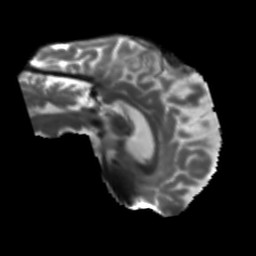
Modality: T2w
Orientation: sagittal
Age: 56
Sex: male
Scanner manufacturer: siemens
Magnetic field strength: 3 T
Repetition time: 5.25 s
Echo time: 0.08 s